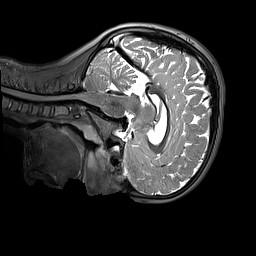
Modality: T2w
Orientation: sagittal
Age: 9
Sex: female
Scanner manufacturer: siemens
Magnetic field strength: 3 T
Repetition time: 3.2 s
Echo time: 0.408 s